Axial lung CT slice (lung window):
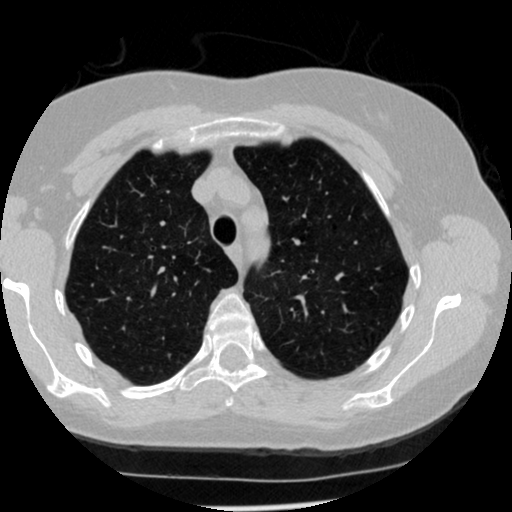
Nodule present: no